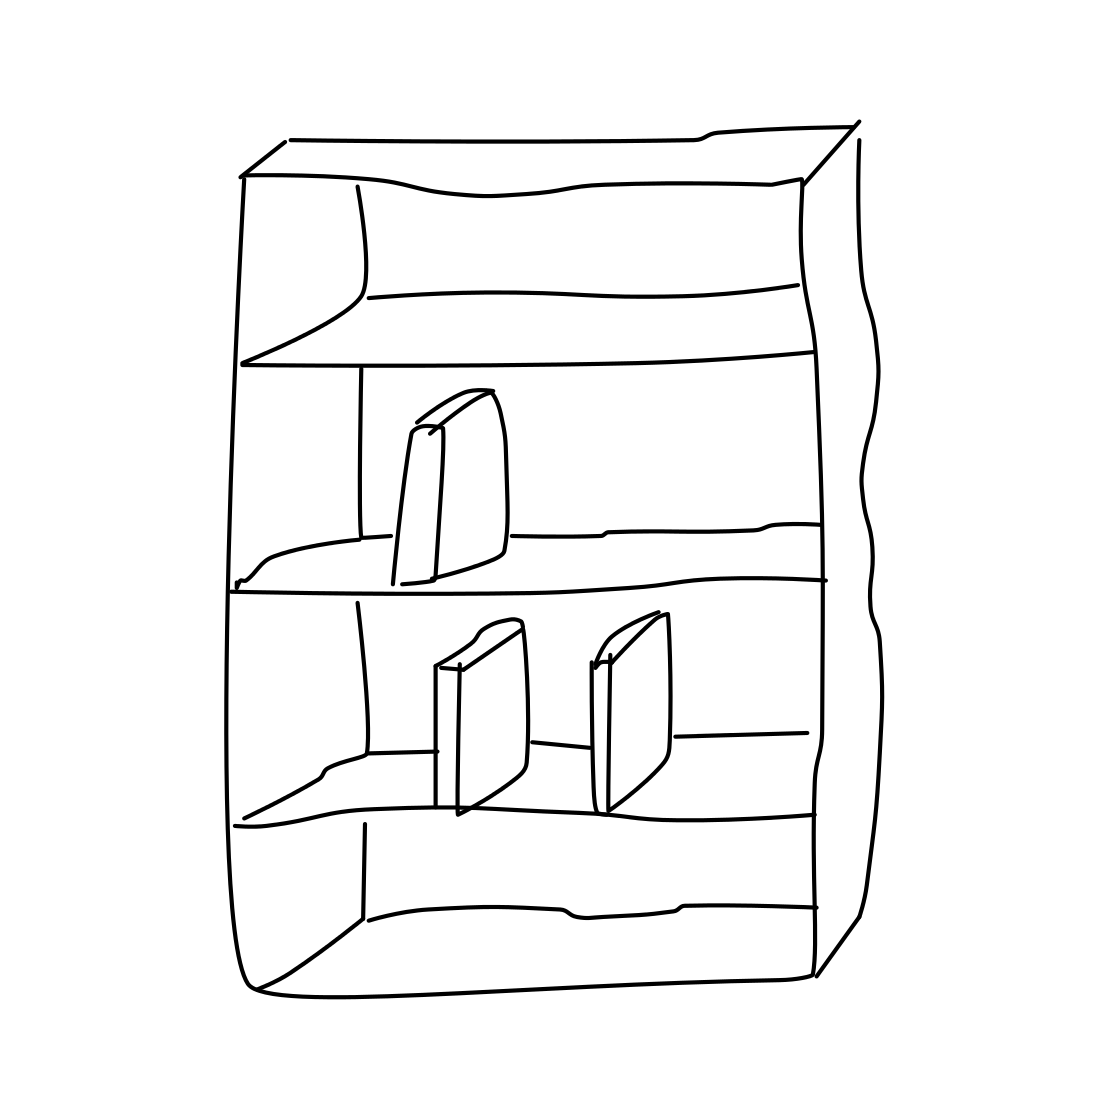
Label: bookshelf